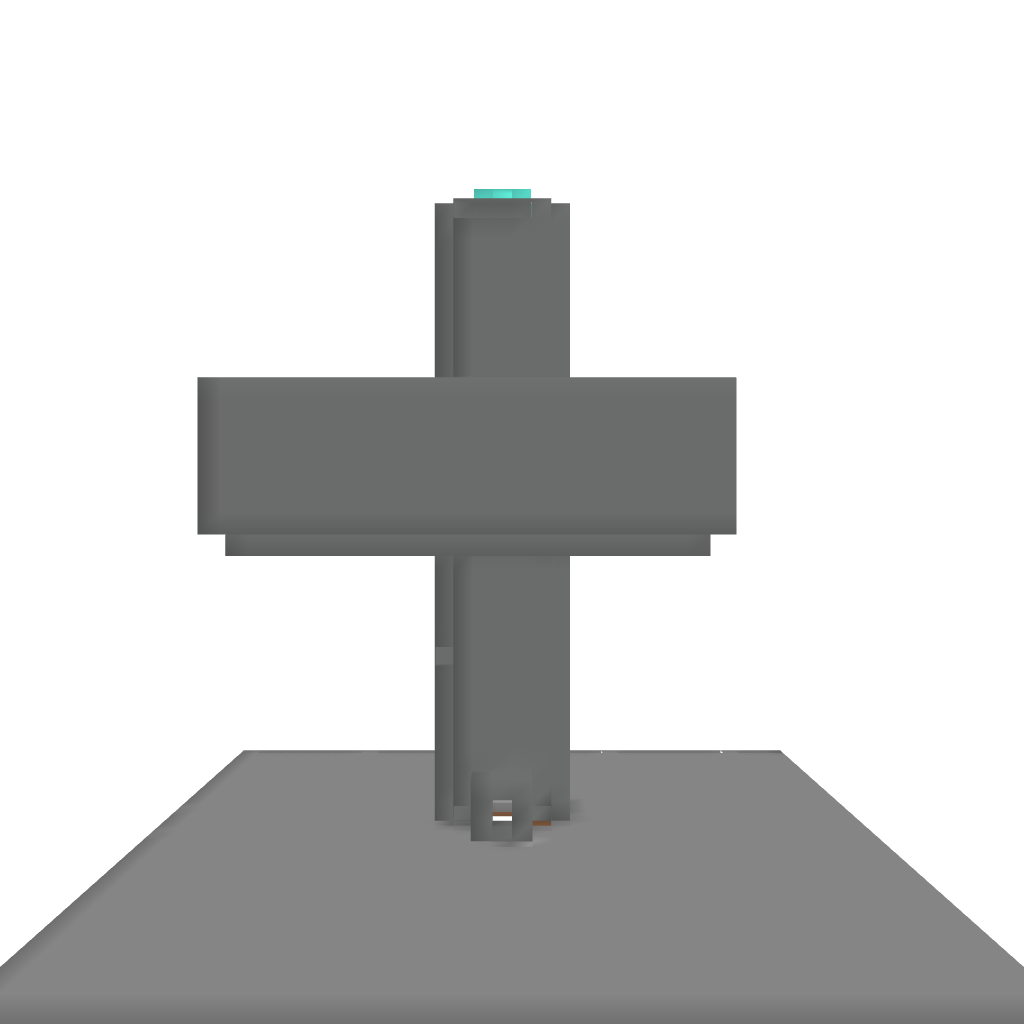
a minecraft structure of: castle